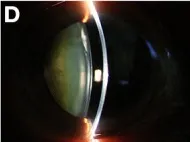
The main clinical manifestation of the patient before surgery. (D-F) show the similar clinical manifestation of the left eye.
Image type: ophthalmic_imaging (gonioscopy)